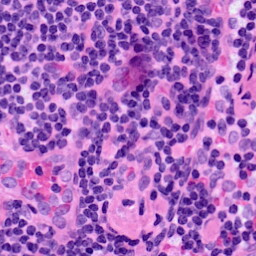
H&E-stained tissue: LymphNode